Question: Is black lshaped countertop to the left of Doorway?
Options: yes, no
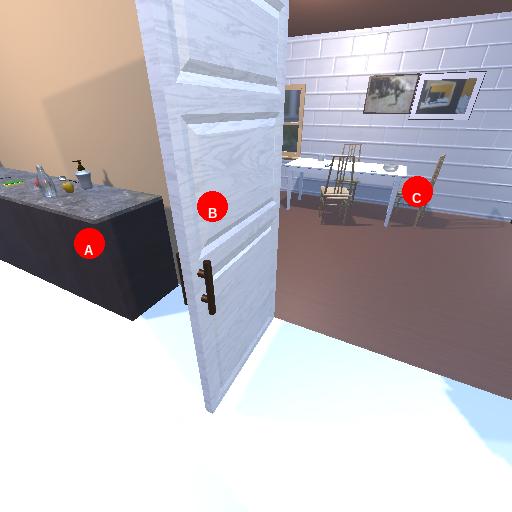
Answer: yes